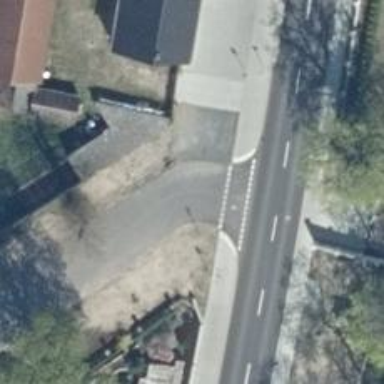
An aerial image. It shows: Asphalt road in residential area.